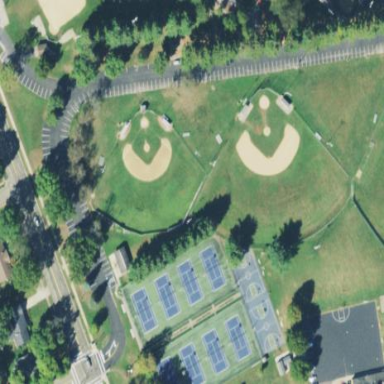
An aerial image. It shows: Baseball pitch for leisure land.